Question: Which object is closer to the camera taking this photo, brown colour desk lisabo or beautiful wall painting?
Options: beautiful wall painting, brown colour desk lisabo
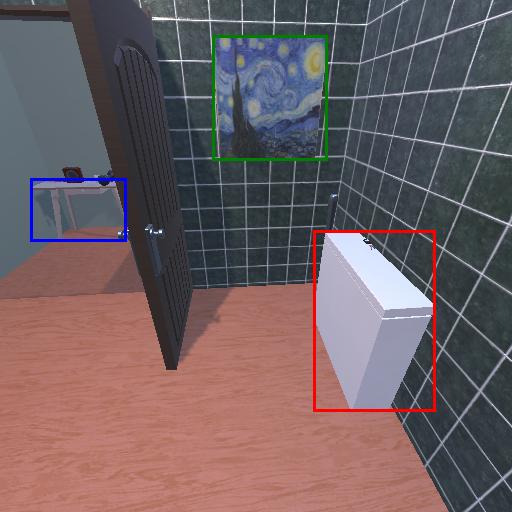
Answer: beautiful wall painting